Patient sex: M
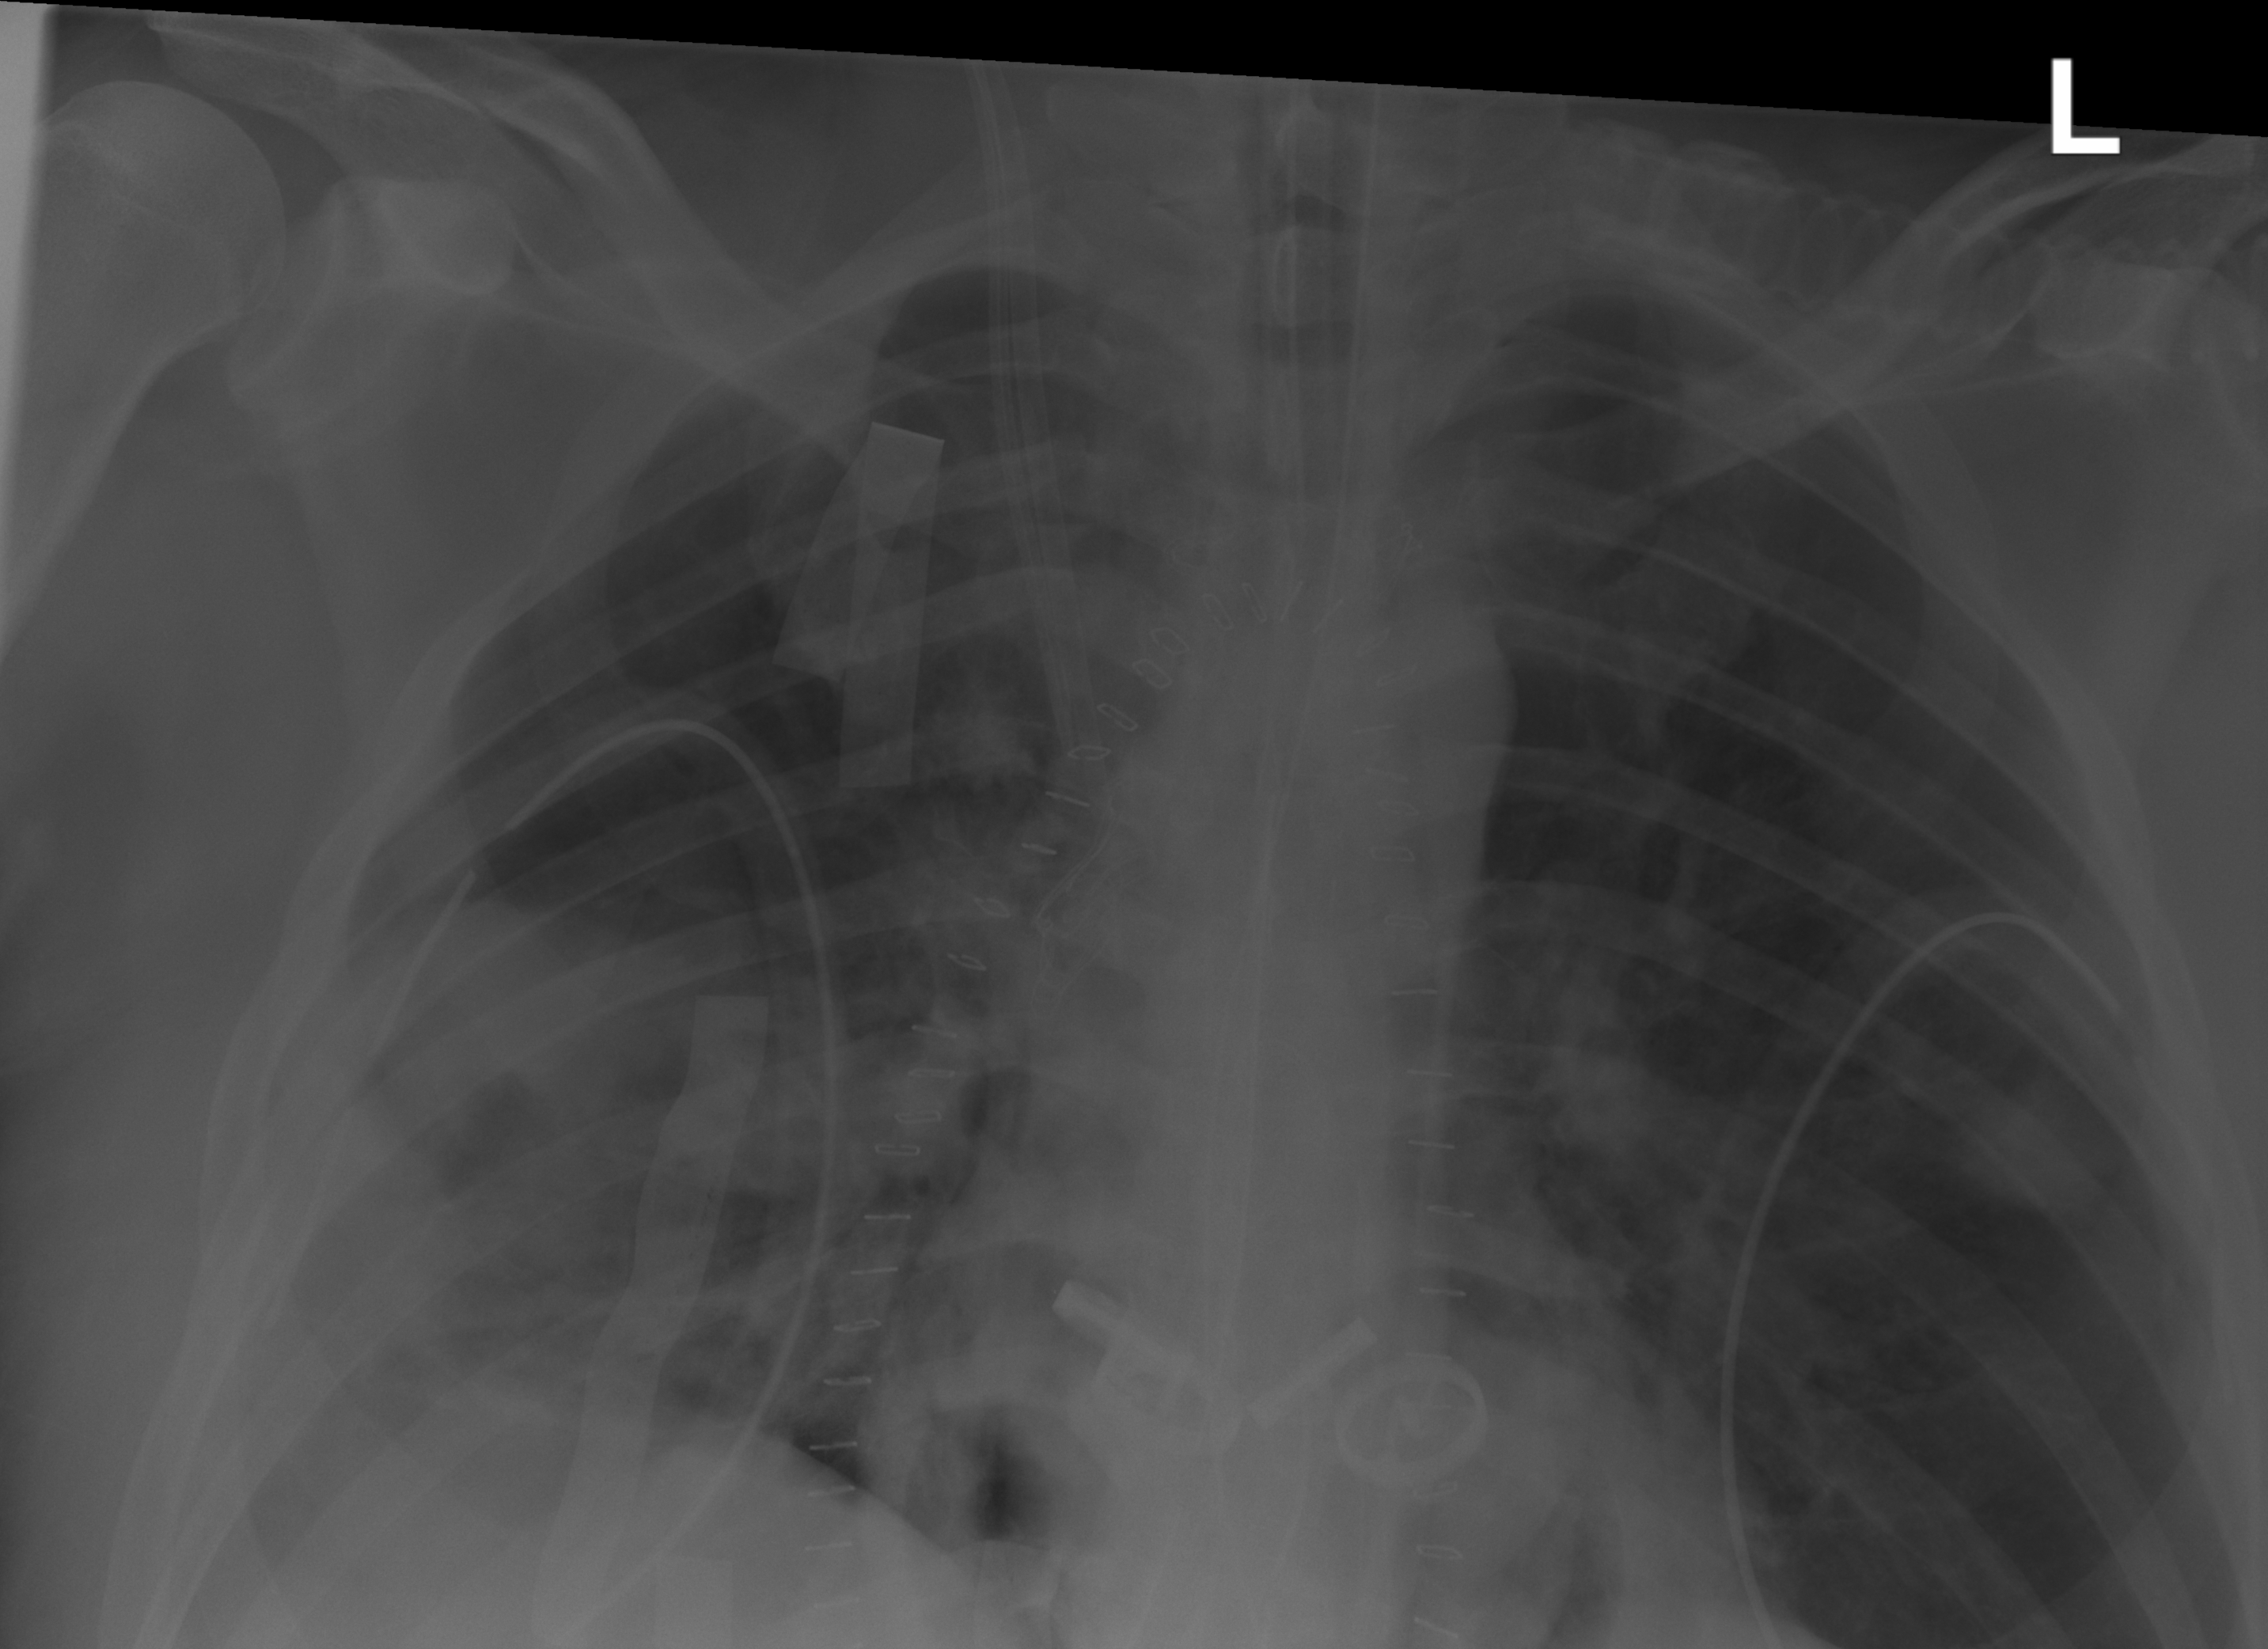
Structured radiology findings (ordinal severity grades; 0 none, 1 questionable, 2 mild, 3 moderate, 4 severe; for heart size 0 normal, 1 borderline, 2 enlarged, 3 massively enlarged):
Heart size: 0
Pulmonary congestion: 0
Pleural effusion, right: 2
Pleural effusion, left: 0
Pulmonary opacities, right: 0
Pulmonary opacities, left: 0
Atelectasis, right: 3
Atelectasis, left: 2